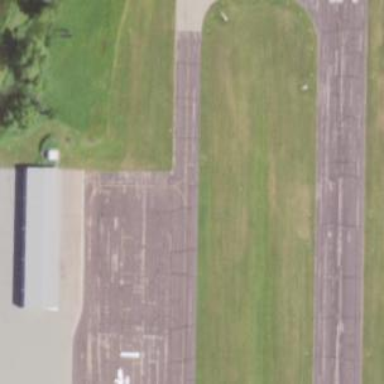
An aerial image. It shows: Image of taxiway at airport.